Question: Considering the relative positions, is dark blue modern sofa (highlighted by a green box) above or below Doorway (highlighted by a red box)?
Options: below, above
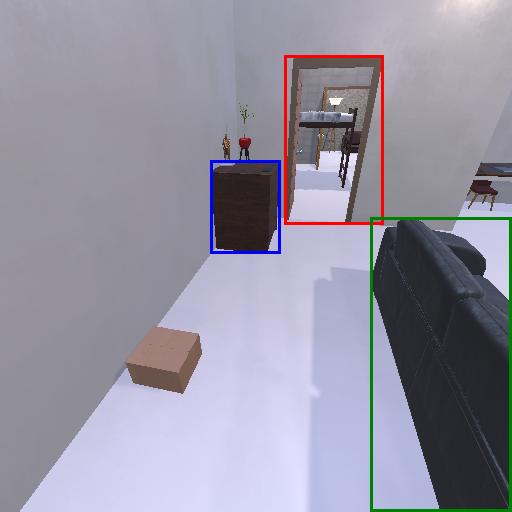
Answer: below